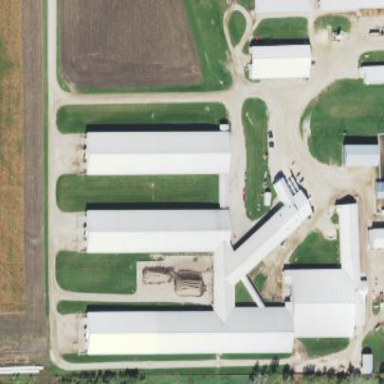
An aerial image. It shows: Cowshed building.